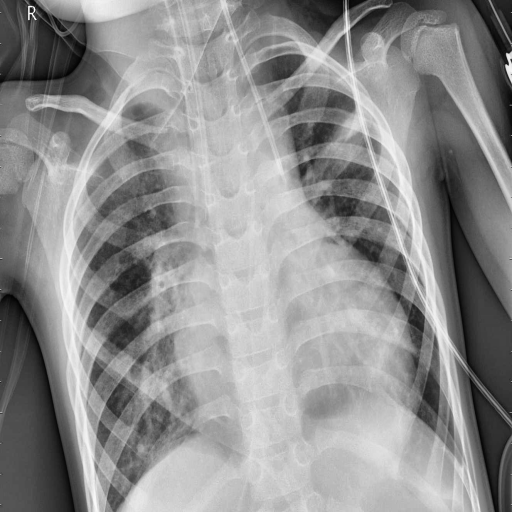
Finding: PNEUMONIA